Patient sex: M
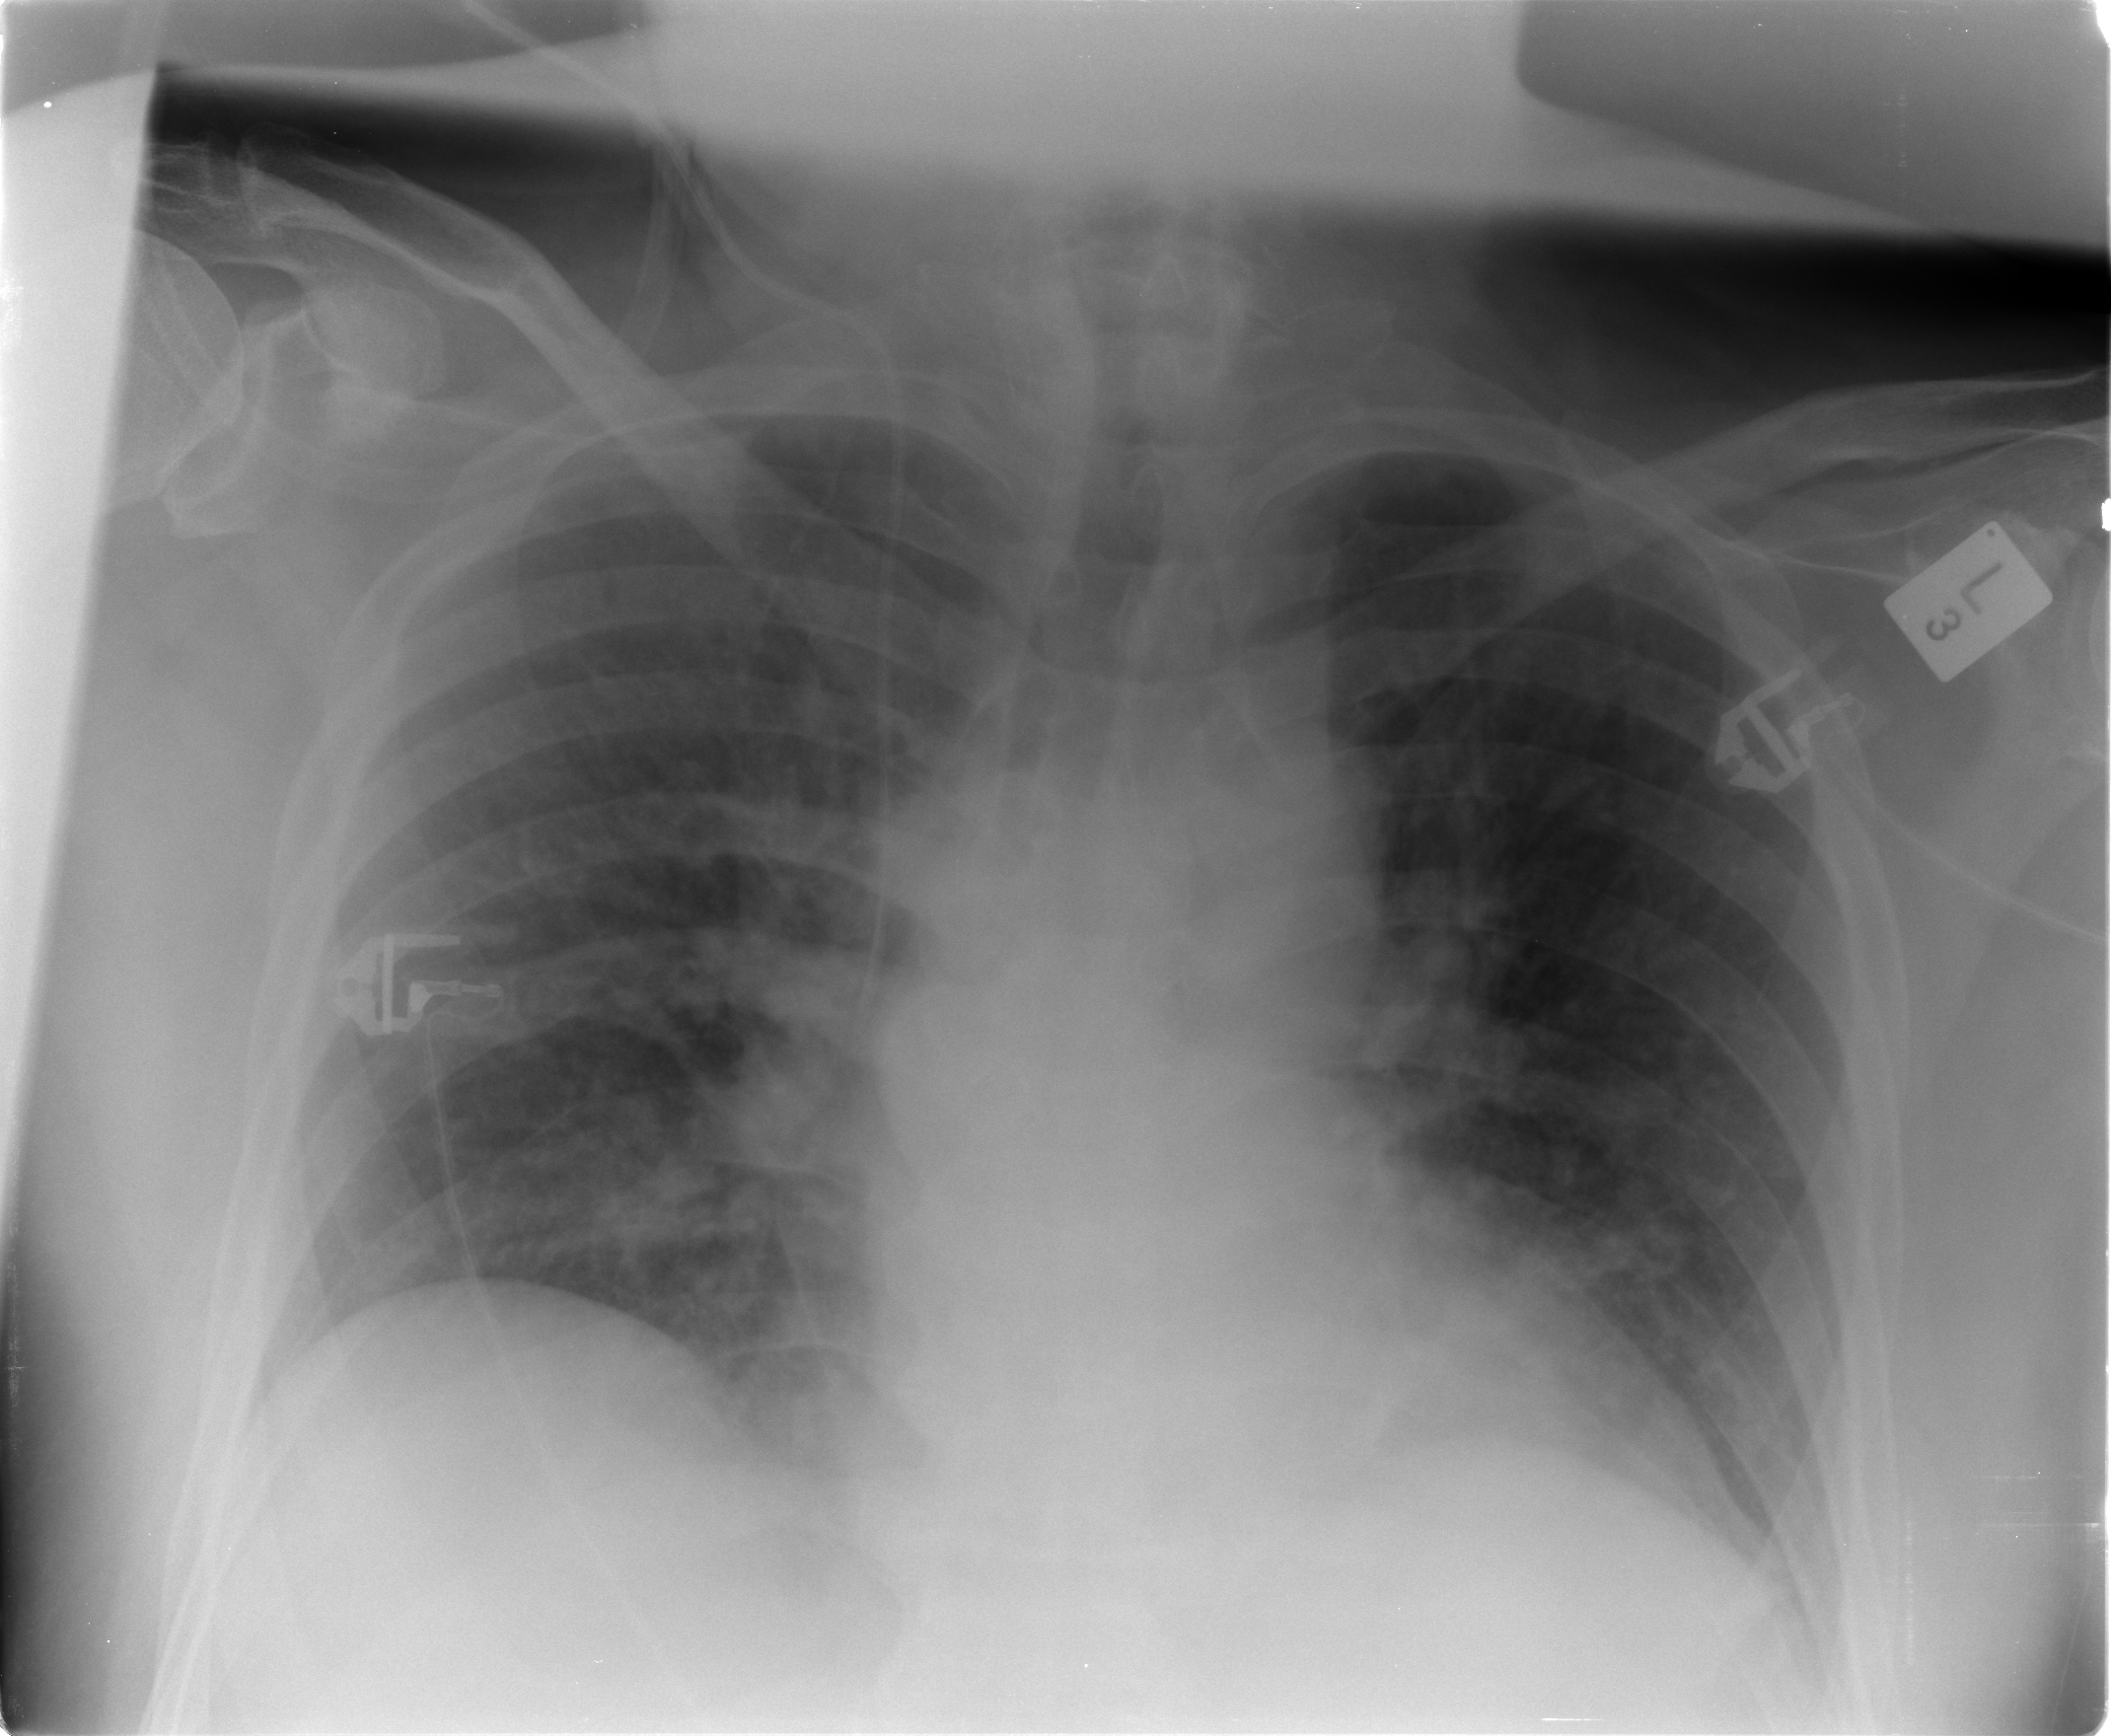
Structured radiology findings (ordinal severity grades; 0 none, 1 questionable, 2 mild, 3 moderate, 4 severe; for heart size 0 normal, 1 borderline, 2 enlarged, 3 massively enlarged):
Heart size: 0
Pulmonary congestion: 1
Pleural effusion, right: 0
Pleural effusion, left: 0
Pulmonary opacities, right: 0
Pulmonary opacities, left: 0
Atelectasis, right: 0
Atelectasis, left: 0